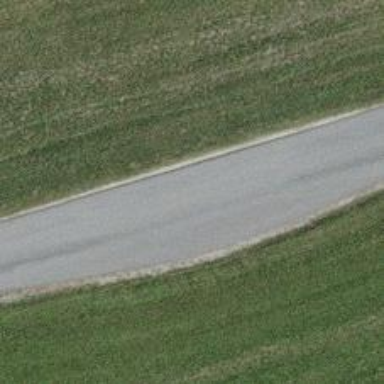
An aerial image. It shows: Passing place on the road.